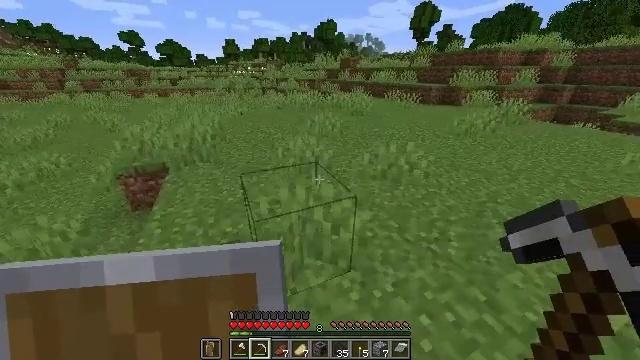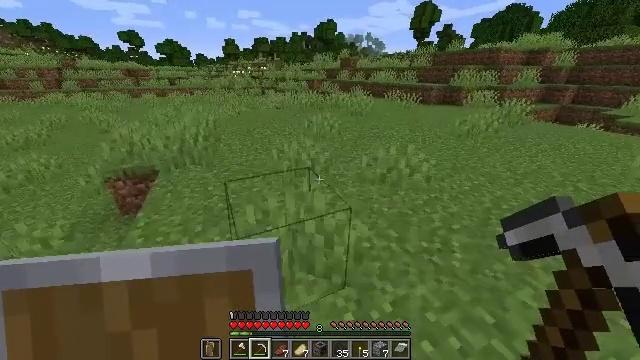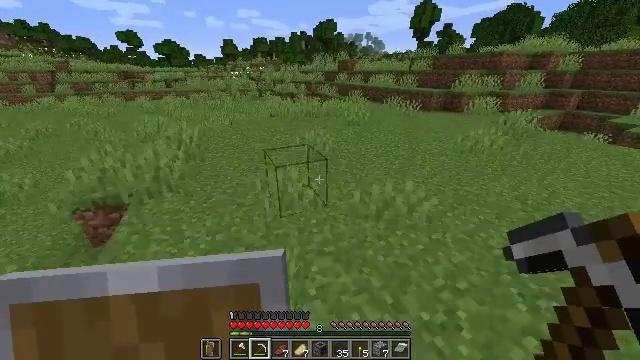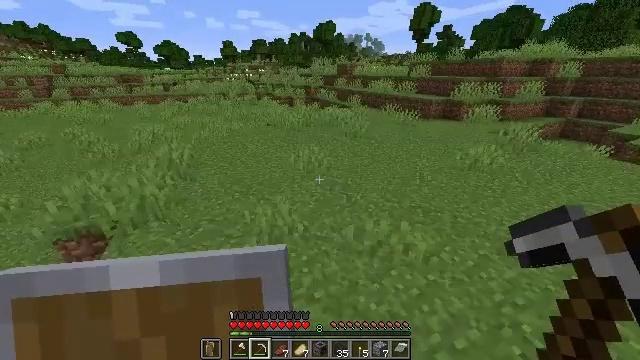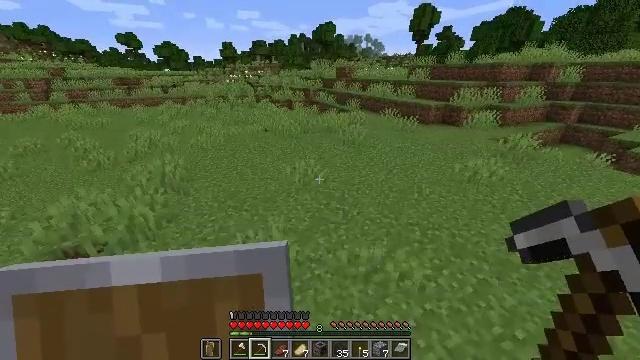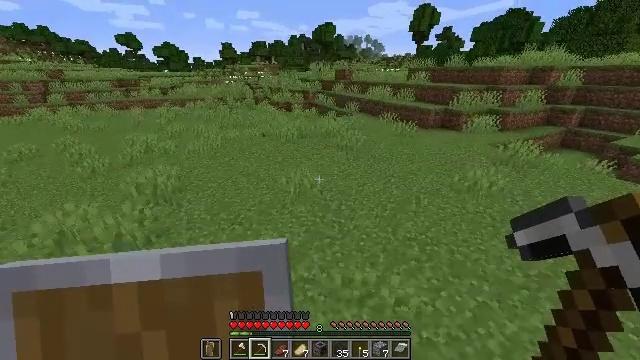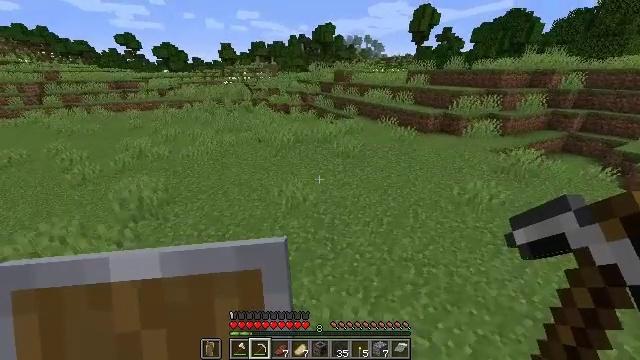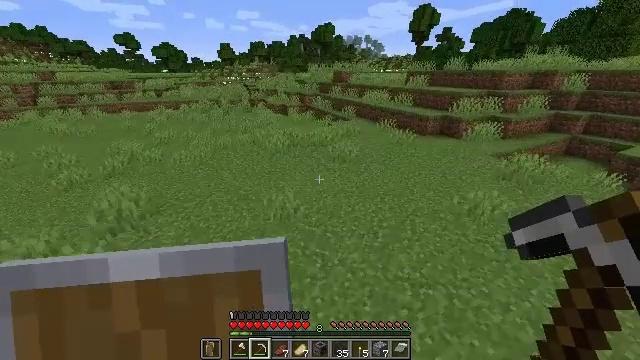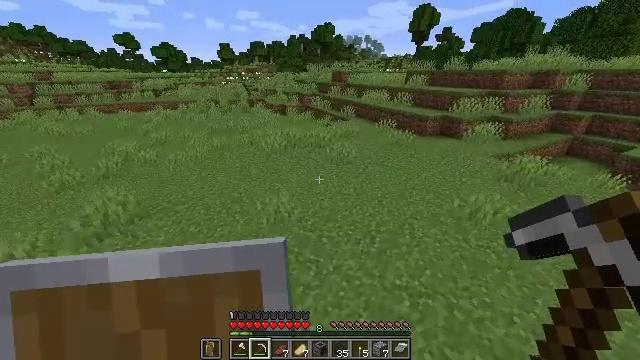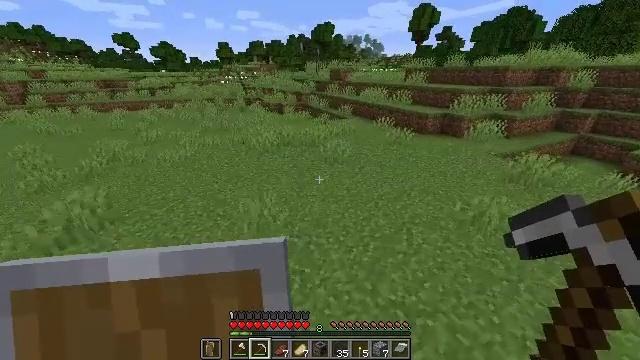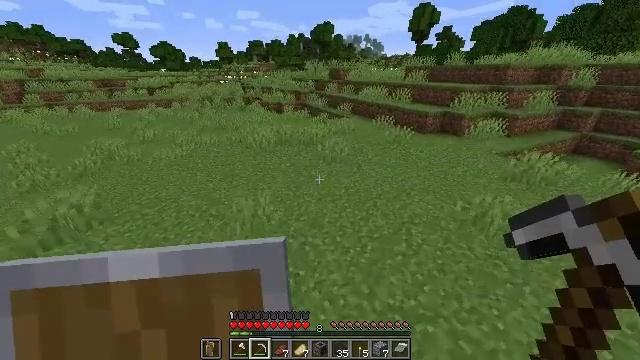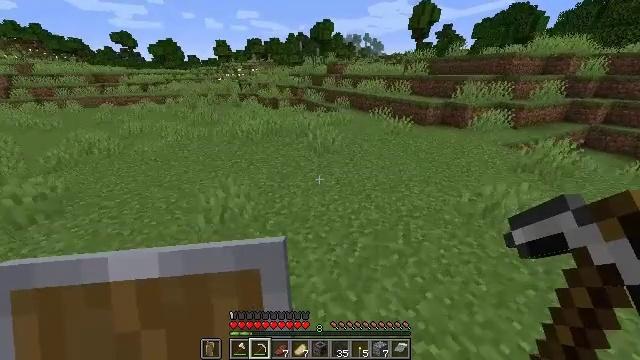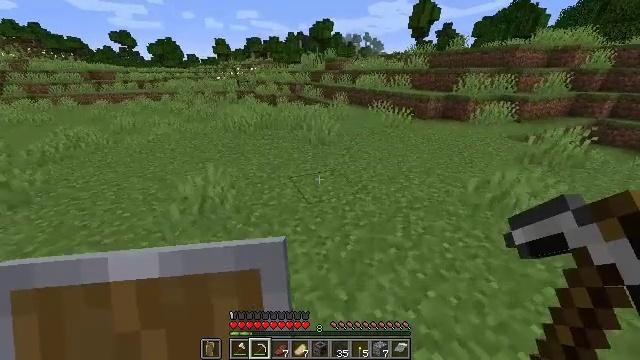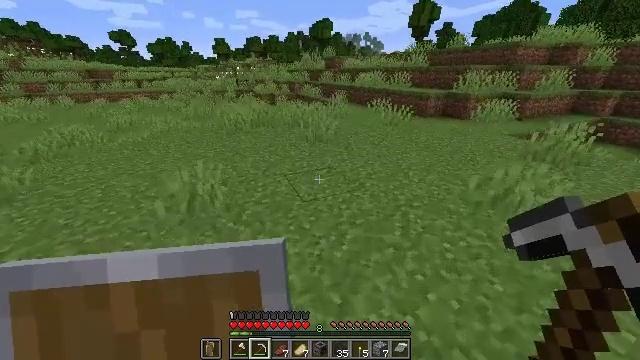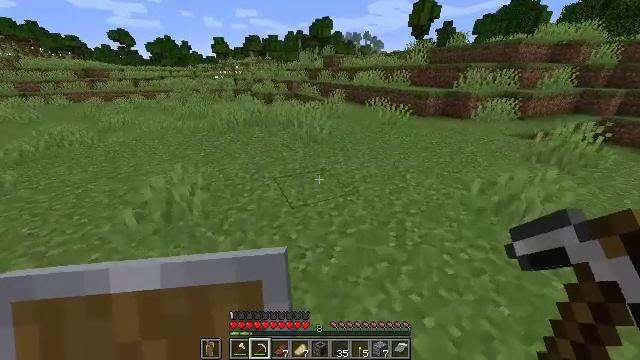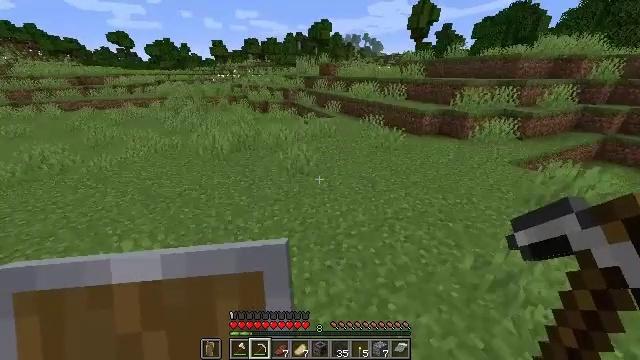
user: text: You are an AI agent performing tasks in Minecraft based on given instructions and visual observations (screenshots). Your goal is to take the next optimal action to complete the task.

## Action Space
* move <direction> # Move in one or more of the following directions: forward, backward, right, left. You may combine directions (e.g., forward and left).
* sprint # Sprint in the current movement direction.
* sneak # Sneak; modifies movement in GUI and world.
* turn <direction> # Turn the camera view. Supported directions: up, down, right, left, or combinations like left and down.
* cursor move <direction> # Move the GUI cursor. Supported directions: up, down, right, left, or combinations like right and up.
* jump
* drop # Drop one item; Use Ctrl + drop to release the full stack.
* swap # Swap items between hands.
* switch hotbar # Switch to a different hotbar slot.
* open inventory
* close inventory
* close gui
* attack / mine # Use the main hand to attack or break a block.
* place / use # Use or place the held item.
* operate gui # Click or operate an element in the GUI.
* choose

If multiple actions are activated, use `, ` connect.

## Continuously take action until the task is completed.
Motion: motion action
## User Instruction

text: Collect some oak leaves.
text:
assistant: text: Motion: move forward and move right, jump
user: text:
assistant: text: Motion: move forward and move right, jump
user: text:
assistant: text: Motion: move forward and move right, jump
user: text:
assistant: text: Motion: move forward and move right, jump
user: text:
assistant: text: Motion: move forward and move right, jump
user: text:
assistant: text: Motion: move forward and move right, jump
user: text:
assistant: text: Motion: move forward and move right, jump
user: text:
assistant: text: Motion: move forward and move right, jump
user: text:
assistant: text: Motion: move forward and move right, jump
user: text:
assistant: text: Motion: move forward and move right, jump
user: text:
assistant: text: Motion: move forward and move right, jump
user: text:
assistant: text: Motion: move forward and move right, jump
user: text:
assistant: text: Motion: move forward and move right, jump
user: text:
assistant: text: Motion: move forward and move right, jump
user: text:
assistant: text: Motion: move forward and move right, jump
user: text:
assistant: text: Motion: move forward and move right, jump
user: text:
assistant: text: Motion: move forward and move right, jump
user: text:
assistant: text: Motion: move forward and move right, jump
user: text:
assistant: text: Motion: move forward and move right, jump
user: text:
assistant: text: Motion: move forward and move right, jump
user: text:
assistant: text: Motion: move forward and move right, jump
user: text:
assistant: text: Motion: move forward and move right
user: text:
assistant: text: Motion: move forward and move right
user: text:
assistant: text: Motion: move forward and move right
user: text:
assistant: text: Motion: move forward and move right
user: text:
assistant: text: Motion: move forward and move right
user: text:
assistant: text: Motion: move forward
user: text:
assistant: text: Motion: move forward
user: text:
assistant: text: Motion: move forward
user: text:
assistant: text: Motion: move forward